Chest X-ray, AP view. Patient: 50 years old, sex F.
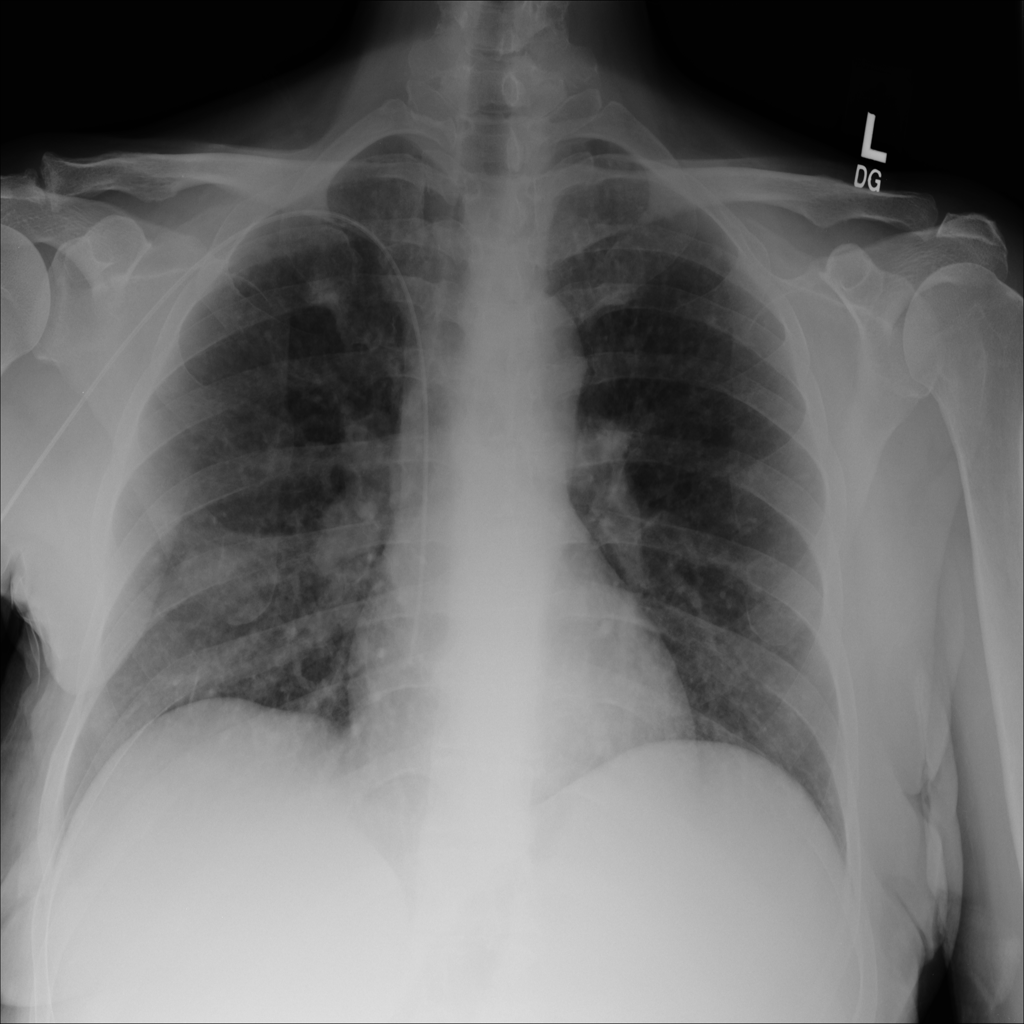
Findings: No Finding